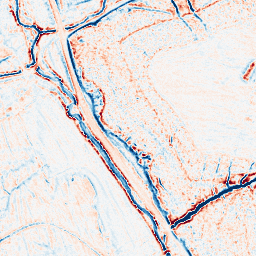
Category: edge_preserving
Decomposition family: bilateral
Decomposition parameters: d: 9
sigma_color: 150
sigma_space: 25
Upsampling method: bspline
Upsampling parameters: scale: 4
Upsampling scale: 4